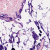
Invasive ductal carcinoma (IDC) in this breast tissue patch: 0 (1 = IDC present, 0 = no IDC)